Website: crate-barrel
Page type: gifting
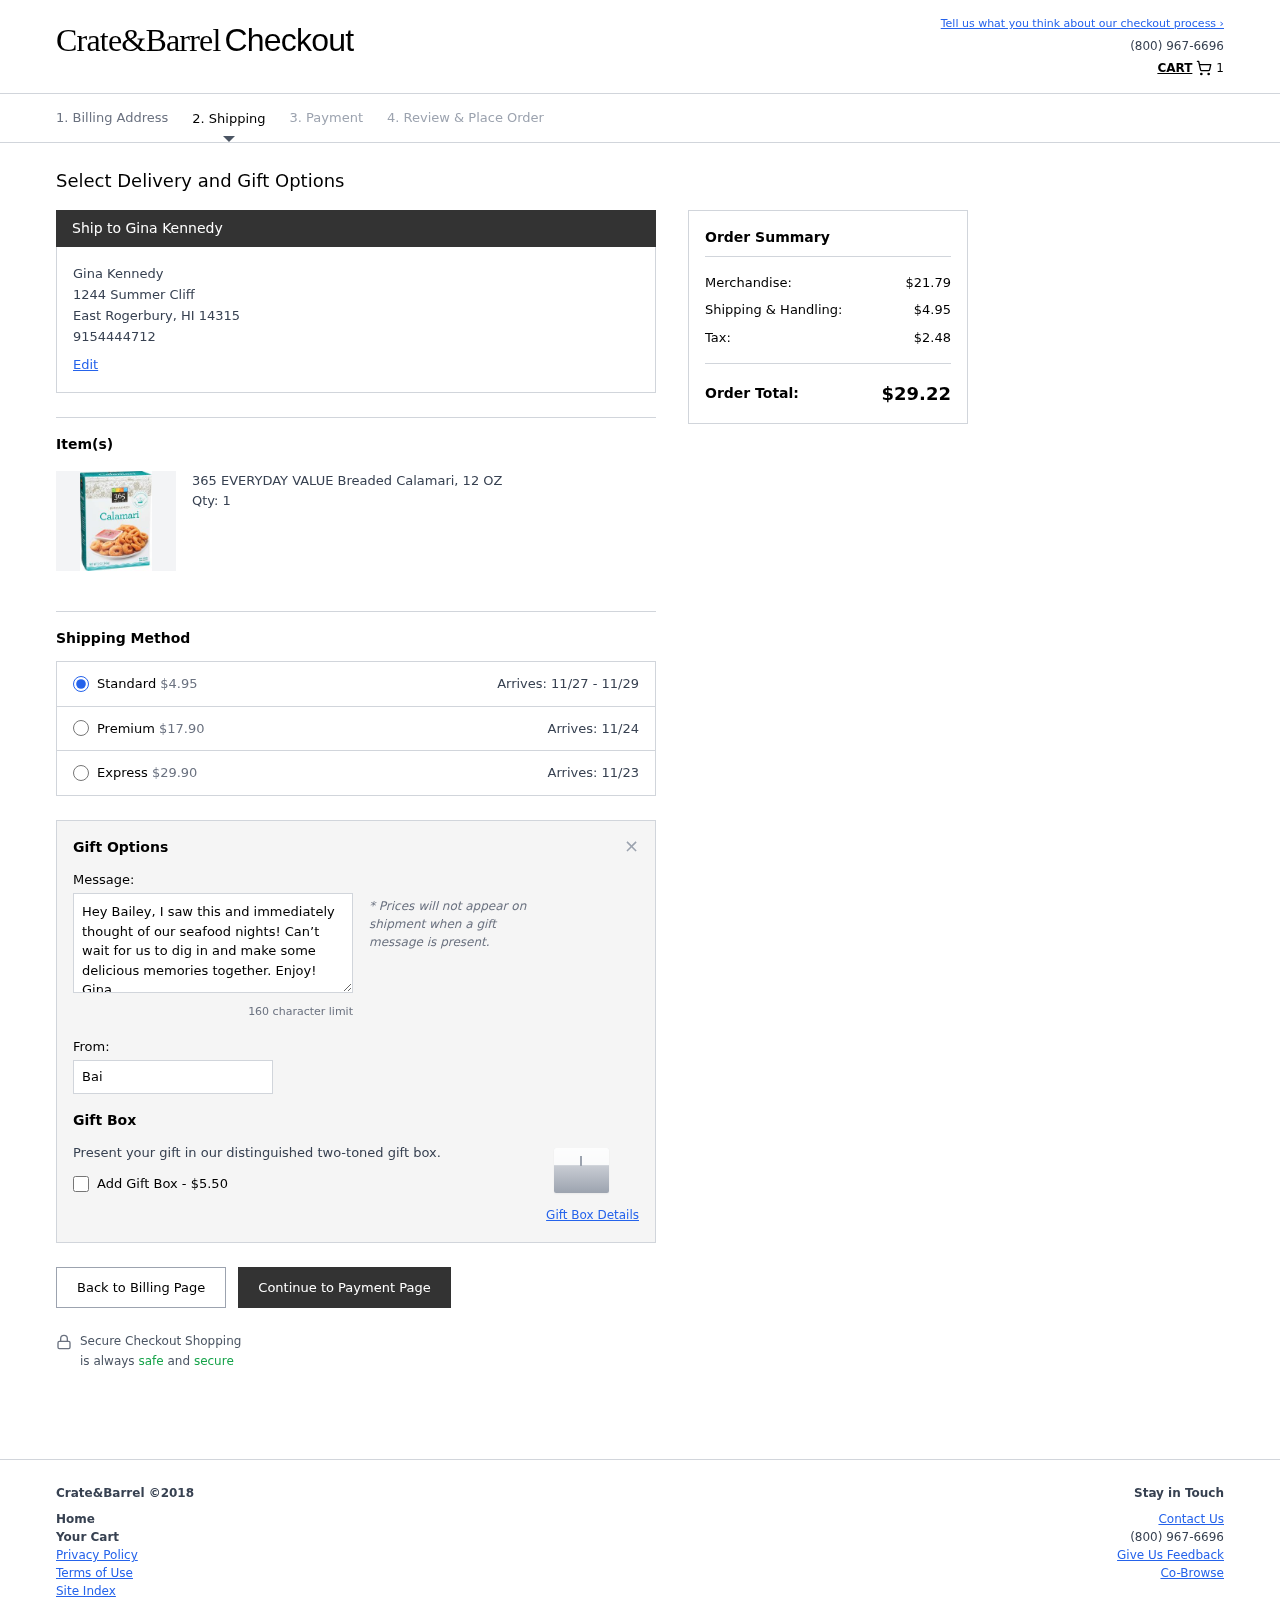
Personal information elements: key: PII_CITY
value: East Rogerbury
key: PII_FULLNAME
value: Gina Kennedy
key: PII_GIFT_FIRSTNAME
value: Bailey
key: PII_GIFT_MESSAGE
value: Hey Bailey, I saw this and immediately thought of our seafood nights! Can’t wait for us to dig in and make some delicious memories together. Enjoy!
Gina
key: PII_PHONE
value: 9154444712
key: PII_POSTCODE
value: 14315
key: PII_STATE_ABBR
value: HI
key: PII_STREET
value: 1244 Summer Cliff
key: PII_FULLNAME2
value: Gina Kennedy
Product elements: key: PRODUCT1_NAME
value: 365 EVERYDAY VALUE Breaded Calamari, 12 OZ
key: PRODUCT1_QUANTITY
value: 1
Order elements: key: ORDER_NUM_ITEMS
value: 1
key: ORDER_SHIPPING_COST
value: $4.95
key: ORDER_DELIVERY_DATE_RANGE
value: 11/27 - 11/29
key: ORDER_PREMIUM_SHIPPING
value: $17.90
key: ORDER_PREMIUM_DATE
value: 11/24
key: ORDER_EXPRESS_SHIPPING
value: $29.90
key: ORDER_EXPRESS_DATE
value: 11/23
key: ORDER_SUBTOTAL
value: $21.79
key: ORDER_TAX
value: $2.48
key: ORDER_TOTAL
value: $29.22